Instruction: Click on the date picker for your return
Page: home
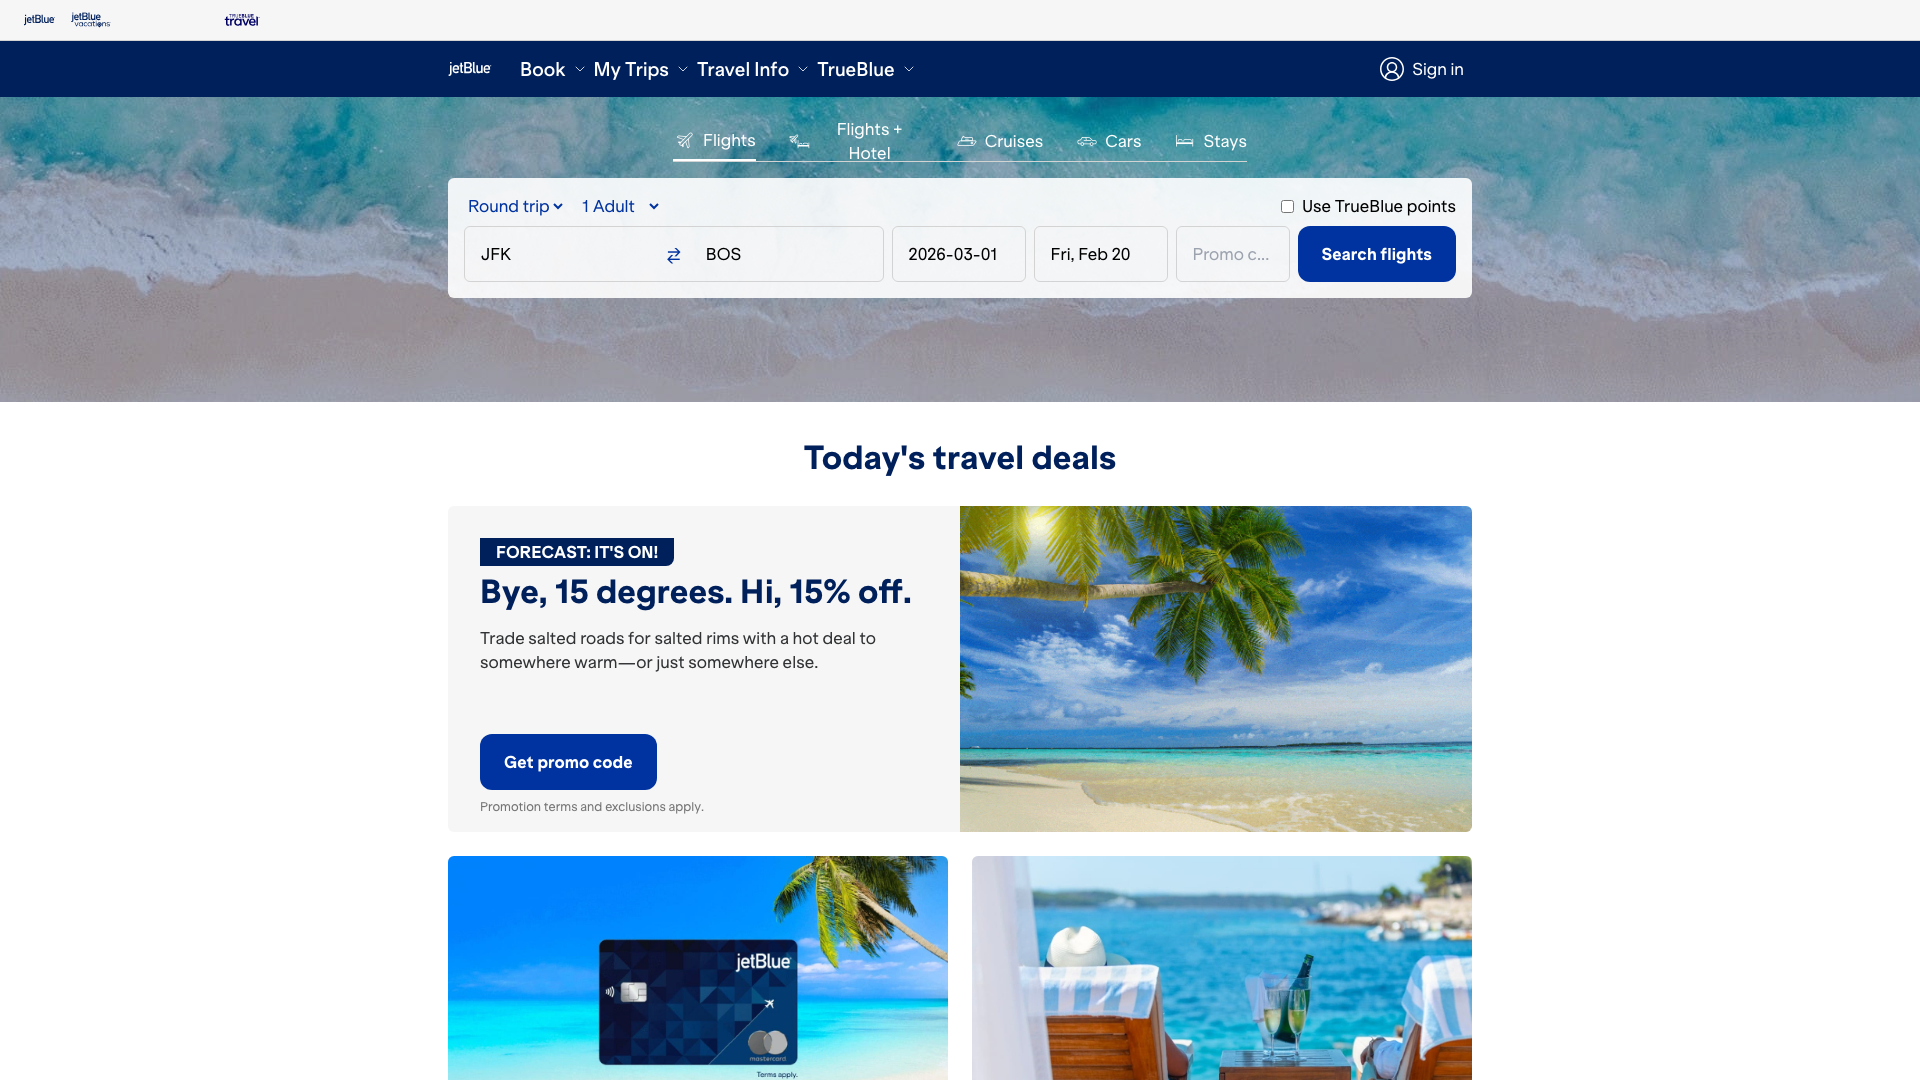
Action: click